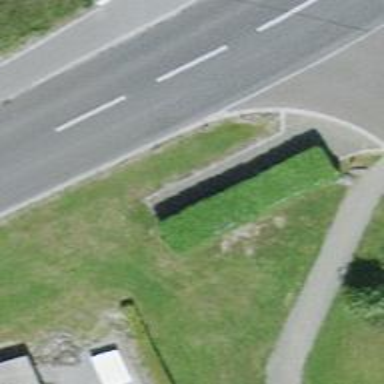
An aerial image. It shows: Hedge acting as barrier.